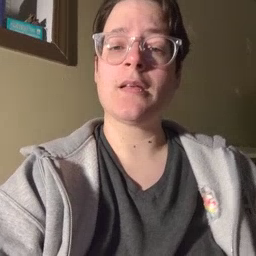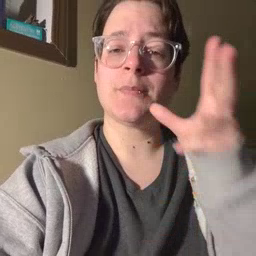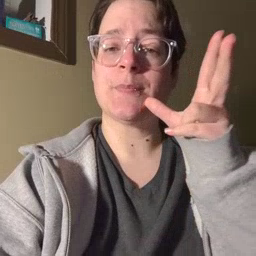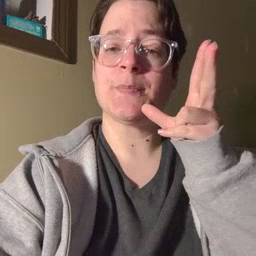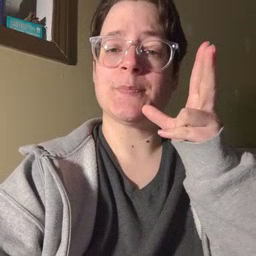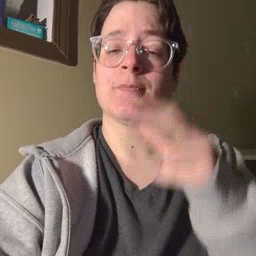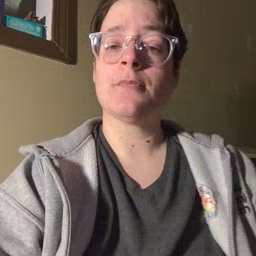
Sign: hen